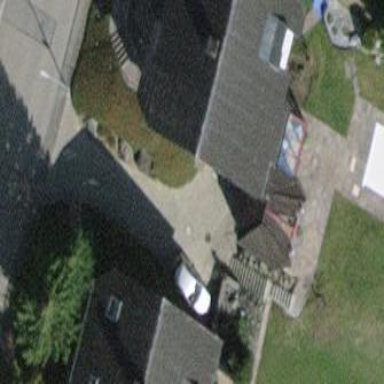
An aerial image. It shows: Detached building.